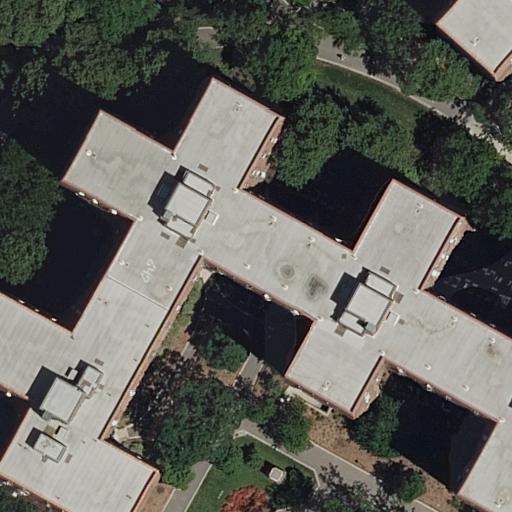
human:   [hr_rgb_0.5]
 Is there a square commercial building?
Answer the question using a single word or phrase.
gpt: no

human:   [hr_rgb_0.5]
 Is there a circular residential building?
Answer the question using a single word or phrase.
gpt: no

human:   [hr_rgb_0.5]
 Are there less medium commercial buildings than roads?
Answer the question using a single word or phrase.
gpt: yes

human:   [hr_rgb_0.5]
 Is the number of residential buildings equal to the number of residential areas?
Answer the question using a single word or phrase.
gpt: no

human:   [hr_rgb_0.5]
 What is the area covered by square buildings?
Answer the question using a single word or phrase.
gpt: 0m2

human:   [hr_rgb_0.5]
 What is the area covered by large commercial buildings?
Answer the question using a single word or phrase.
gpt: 0m2

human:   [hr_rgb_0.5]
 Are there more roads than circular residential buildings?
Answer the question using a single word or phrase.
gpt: yes

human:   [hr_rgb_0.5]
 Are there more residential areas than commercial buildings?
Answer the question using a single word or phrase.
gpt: yes

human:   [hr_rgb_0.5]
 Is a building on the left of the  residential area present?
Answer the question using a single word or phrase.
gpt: no

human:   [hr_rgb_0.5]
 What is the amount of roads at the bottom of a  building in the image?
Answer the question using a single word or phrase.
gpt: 2

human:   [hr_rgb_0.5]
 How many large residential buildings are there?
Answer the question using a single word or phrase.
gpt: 1

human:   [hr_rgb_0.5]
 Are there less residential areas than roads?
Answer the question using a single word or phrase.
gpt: yes

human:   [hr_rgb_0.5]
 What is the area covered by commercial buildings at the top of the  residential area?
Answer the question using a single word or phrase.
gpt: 0m2

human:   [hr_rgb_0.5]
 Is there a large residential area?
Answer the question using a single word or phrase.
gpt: yes

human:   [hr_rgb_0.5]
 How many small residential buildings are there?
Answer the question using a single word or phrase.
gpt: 0

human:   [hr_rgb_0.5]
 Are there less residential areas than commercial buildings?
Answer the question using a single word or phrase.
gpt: no

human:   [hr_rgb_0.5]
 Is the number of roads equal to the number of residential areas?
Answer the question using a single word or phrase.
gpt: no

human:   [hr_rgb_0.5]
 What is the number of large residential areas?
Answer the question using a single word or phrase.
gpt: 1

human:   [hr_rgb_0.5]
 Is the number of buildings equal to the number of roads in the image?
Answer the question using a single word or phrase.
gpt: no

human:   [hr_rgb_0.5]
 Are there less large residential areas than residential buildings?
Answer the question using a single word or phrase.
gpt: yes

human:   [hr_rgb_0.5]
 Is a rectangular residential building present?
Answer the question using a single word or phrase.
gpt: yes

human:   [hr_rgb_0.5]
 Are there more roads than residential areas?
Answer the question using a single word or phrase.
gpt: yes

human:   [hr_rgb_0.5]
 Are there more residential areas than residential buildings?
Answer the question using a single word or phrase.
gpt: no

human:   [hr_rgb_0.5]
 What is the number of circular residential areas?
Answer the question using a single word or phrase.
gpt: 0

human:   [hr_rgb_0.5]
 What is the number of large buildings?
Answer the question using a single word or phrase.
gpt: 1

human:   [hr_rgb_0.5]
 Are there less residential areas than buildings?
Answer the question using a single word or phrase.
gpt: yes

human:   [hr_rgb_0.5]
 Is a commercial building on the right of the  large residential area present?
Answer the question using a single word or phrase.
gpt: no

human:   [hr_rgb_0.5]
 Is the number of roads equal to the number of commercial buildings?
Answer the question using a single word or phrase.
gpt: no

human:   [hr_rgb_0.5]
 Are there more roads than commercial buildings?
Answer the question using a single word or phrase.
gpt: yes

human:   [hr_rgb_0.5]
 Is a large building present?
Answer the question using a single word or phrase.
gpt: yes

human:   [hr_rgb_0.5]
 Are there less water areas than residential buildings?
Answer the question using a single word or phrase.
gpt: yes

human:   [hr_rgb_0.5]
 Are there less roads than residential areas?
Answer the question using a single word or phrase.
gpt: no

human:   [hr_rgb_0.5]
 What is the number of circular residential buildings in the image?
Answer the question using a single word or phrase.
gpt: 0

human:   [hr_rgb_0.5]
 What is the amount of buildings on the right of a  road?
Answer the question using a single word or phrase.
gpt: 1

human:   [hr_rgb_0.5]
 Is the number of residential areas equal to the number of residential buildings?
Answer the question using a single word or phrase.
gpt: no

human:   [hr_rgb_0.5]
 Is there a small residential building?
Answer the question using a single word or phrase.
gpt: no